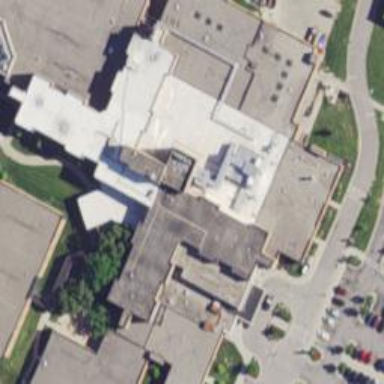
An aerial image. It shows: Hospital building.